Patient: sex M, age 72
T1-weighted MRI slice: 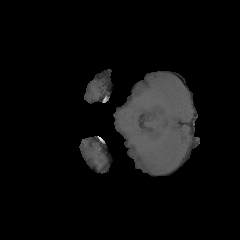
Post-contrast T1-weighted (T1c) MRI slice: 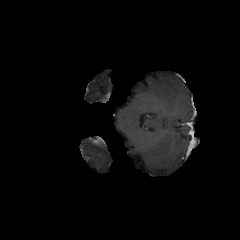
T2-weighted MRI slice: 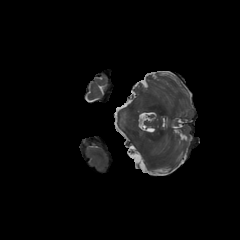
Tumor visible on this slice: no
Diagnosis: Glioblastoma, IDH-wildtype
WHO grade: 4